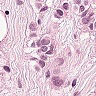
Metastatic tissue present: yes